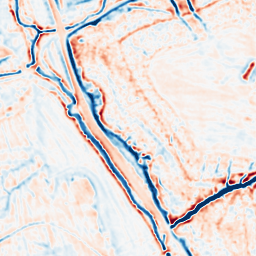
Category: multiscale
Decomposition family: dog_multiscale
Decomposition parameters: sigma_ratio: 1.4
n_scales: 3
base_sigma: 1
Upsampling method: fft_zeropad
Upsampling parameters: scale: 2
Upsampling scale: 2